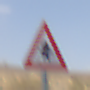
Verkehrszeichen: Vorfahrt
Umgebung: Outdoor, Nature
Tageszeit: Midday
Wetter: PartlyCloudy
Licht: Natural
Jahreszeit: NotSpecified
Kontrast: HighContrast